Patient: sex M, age 31
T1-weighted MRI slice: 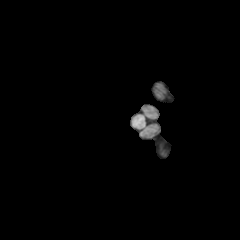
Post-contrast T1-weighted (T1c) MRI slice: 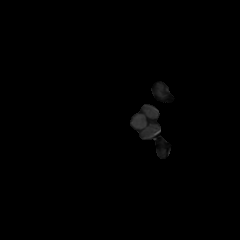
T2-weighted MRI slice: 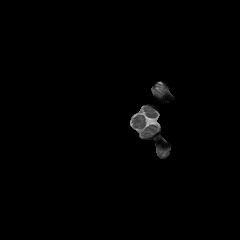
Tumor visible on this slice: no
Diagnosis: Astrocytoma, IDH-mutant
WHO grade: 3